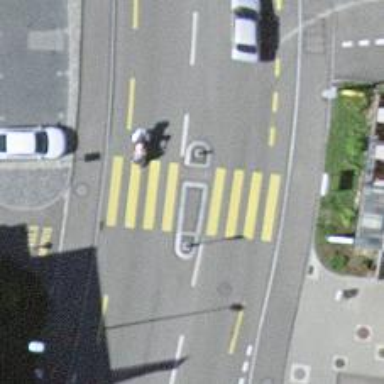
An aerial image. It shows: Uncontrolled zebra crossing with island. The crossing is marked with zebra stripes.